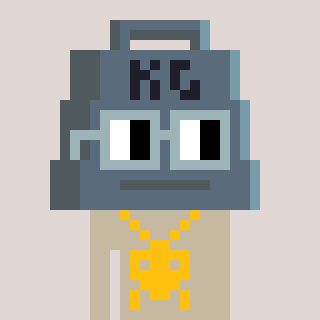
a pixel art character with square dark gray glasses, a weight-shaped head and a bege-colored body on a warm background